Aerial crown-view tile of a tropical tree (Barro Colorado Island, Panama), acquired 20241014:
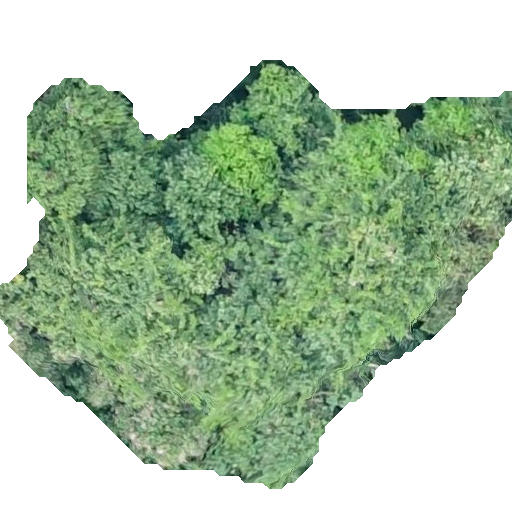
Species: Pouteria stipitata
GBIF accepted scientific name: Pouteria stipitata
Crown area: 238.989 m²